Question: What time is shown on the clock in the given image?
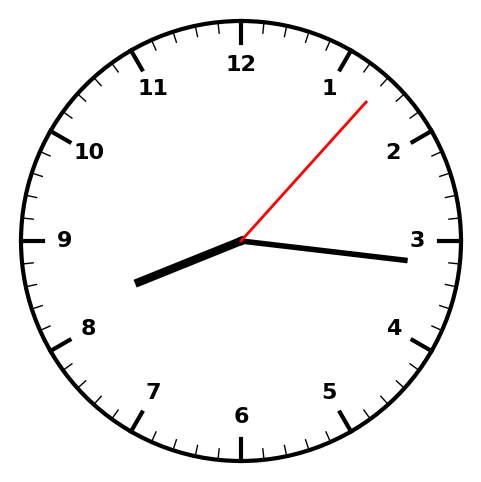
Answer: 08:16:07